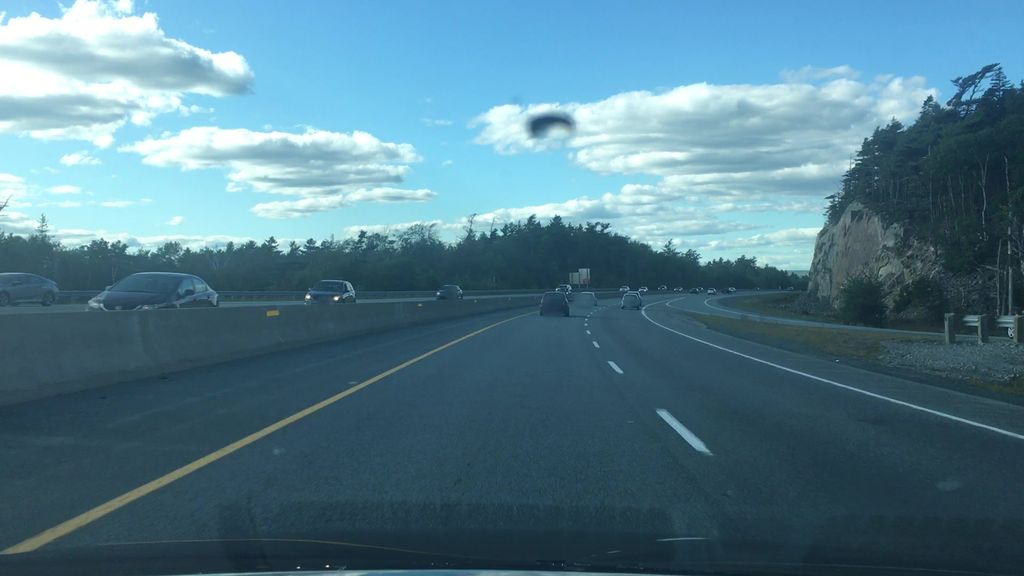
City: halifax